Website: home-depot
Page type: billing-address
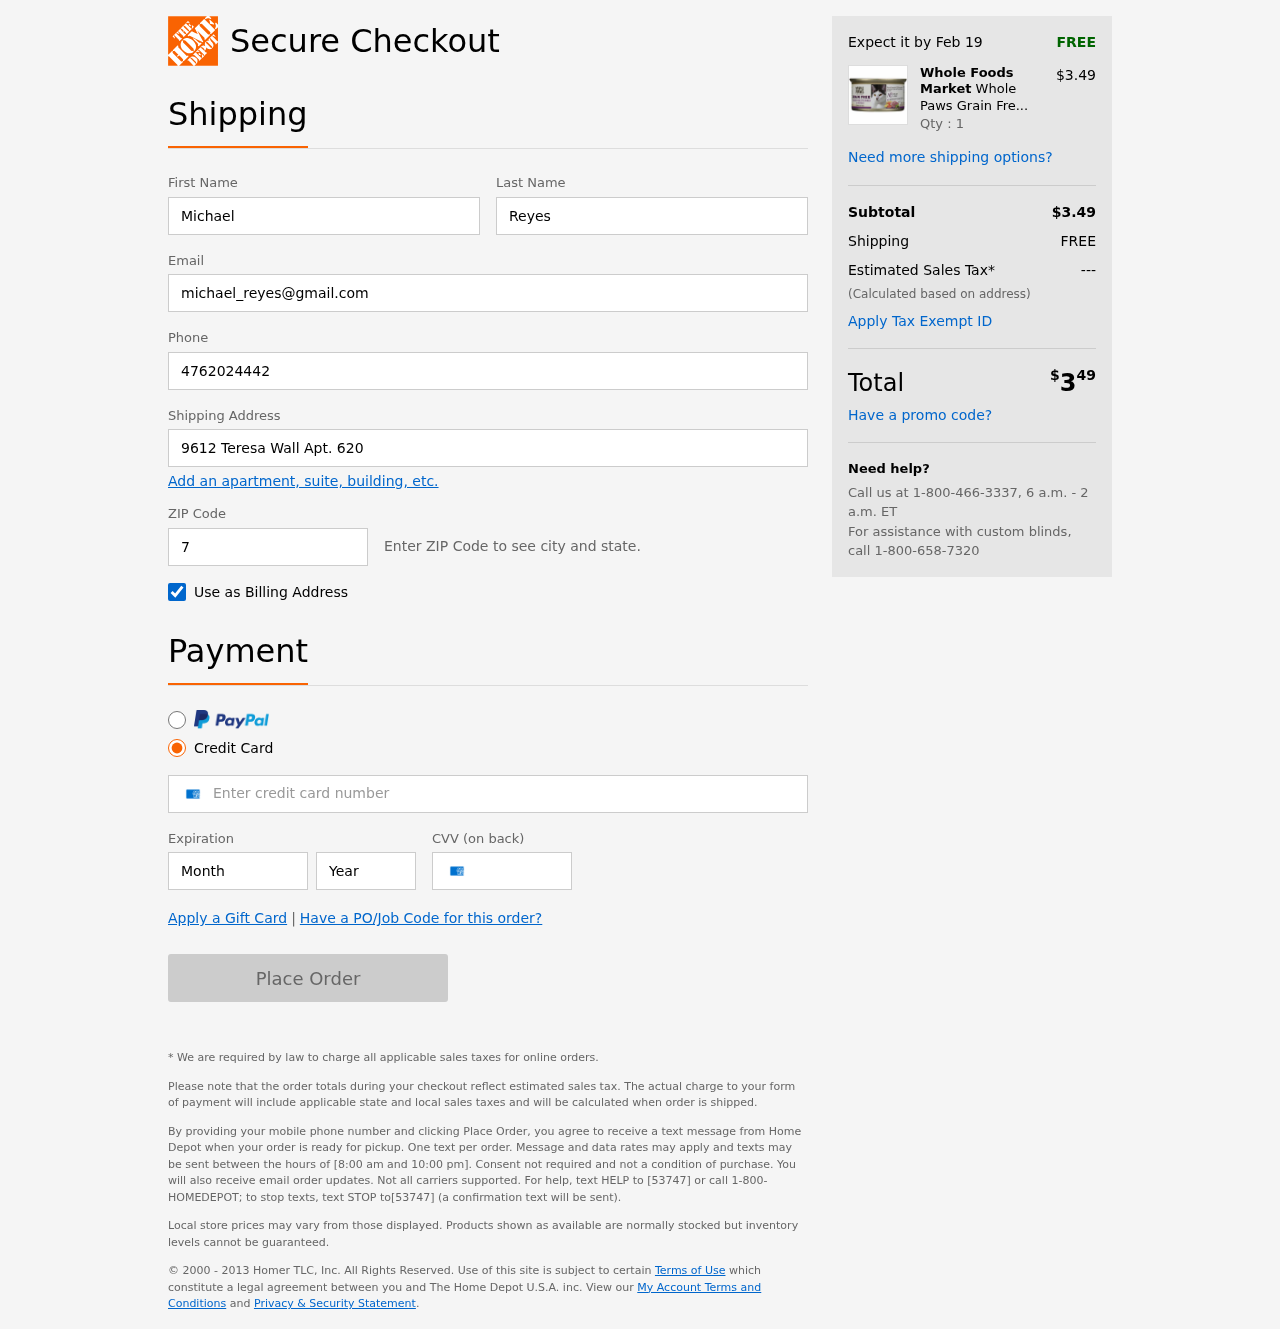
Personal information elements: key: PII_FIRSTNAME
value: Michael
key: PII_LASTNAME
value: Reyes
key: PII_EMAIL
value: michael_reyes@gmail.com
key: PII_PHONE
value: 4762024442
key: PII_STREET
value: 9612 Teresa Wall Apt. 620
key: PII_POSTCODE
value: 72455
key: PII_CARD_NUMBER
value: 3485 4114 5478 883
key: PII_CARD_EXPIRY_MONTH
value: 08
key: PII_CARD_CVV
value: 6345
Product elements: key: PRODUCT1_BRAND
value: Whole Foods Market
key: PRODUCT1_NAME
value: Whole Paws Grain Free Chicken & Giblets Dinner with Vegetables, 3 oz, 3 oz
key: PRODUCT1_PRICE
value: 3.49
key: PRODUCT1_QUANTITY
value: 1
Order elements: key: ORDER_DELIVERY_DATE
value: Feb 19
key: ORDER_SUBTOTAL
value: $3.49
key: ORDER_SHIPPING_COST
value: FREE
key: ORDER_TAX
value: ---
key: ORDER_TOTAL2
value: $349